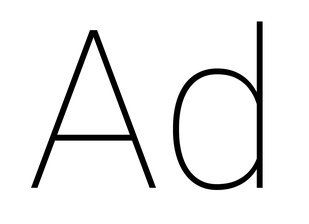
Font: Roboto_Thin